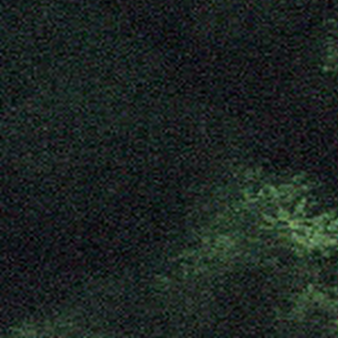
Label: other